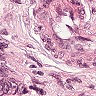
Metastatic tissue present: yes